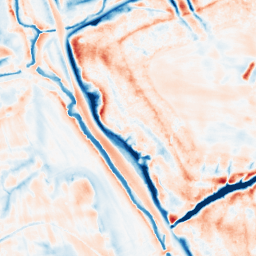
Category: trend_removal
Decomposition family: local_polynomial
Decomposition parameters: window_size: 21
degree: 1
Upsampling method: cubic_mitchell
Upsampling parameters: scale: 2
Upsampling scale: 2